Question: I have a basic gui (it doesn't need to look pretty, it just needs to work. It's a gui to display several algorithms I'm implementing for my thesis.) but the checkboxes and button won't show up randomly. Sometimes they appear, sometimes they don't. I honestly have no clue why this could be happening and I'm pretty scrub at swing, so I'm lost.
EDIT: Here's what i want my gui to look like:

'''
//import java.awt.*;
import java.awt.Dimension;
import java.awt.GridBagConstraints;
import java.awt.GridBagLayout;
import java.awt.event.*;
import javax.swing.ButtonGroup;
import javax.swing.*; //notice javax
public class MapWindowController extends JFrame implements ActionListener, ItemListener
{
private static final int WIDTH = 600, HEIGHT = 800;
private static final int SETTINGS_WIDTH = 600, SETTINGS_HEIGHT = 200;
private static final int NUM_MAP_TYPE = 2;
private static final int NUM_ALGORITHM_TYPE = 4;
private static final int MAP_IMAGE_SIZE = 400, ACTUAL_MAP_SIZE = 10;
private JButton run;
private JCheckBox[] map_type;
private JCheckBox[] algorithm_type;
JPanel panel = new JPanel();
JPanel settings_panel = new JPanel();
MapView map_view = new MapView(MAP_IMAGE_SIZE);
SettingsButtonsPanel settings = new SettingsButtonsPanel();
MapModel map_model = new MapModel(ACTUAL_MAP_SIZE, map_view);
ButtonGroup bgMap;
ButtonGroup bgAlgorithm;
public MapWindowController()
{
setLocationRelativeTo(null);
setTitle("HPA* Test");
setSize(WIDTH, HEIGHT);
setVisible(true);
setDefaultCloseOperation(EXIT_ON_CLOSE);
add(panel);
panel.setBounds(0, 0, 600, 800);
panel.setLayout(null);
/*GridBagConstraints c = new GridBagConstraints();
c.fill = GridBagConstraints.HORIZONTAL;
c.gridx = 0;
c.gridy = 0;*/
instantiateSettingsPanel();
//panel.add(settings);
/*c.fill = GridBagConstraints.HORIZONTAL;
c.gridx = 0;
c.gridy = 1;*/
panel.add(map_view);
map_view.setBounds(0,200,600,600);
//button_panel.setBounds(0,0);
map_view.repaint();
}
public void instantiateSettingsPanel() {
settings_panel.setLayout(new GridBagLayout());
GridBagConstraints c = new GridBagConstraints();
//this.setLayout(null);
map_type = new JCheckBox[NUM_MAP_TYPE];
map_type[0] = new JCheckBox("Sparse");
map_type[0].setSelected(true);
map_type[1] = new JCheckBox("Maze");
map_type[1].setSelected(false);
algorithm_type = new JCheckBox[NUM_ALGORITHM_TYPE];
algorithm_type[0] = new JCheckBox("A*");
algorithm_type[0].setSelected(true);
algorithm_type[1] = new JCheckBox("HPA*");
algorithm_type[1].setSelected(false);
algorithm_type[2] = new JCheckBox("TA*");
algorithm_type[2].setSelected(true);
algorithm_type[3] = new JCheckBox("PTHPA*");
algorithm_type[3].setSelected(false);
bgMap = new ButtonGroup( );
bgAlgorithm = new ButtonGroup( );
settings_panel.setMaximumSize(new Dimension(600,200));
for(int i = 0; i < NUM_MAP_TYPE; i++)
{
bgMap.add(map_type[i]);
map_type[i].addItemListener(this);
c.fill = GridBagConstraints.HORIZONTAL;
c.gridx = 0;
c.gridy = i+1;
settings_panel.add(map_type[i], c);
}
for(int i = 0; i < NUM_ALGORITHM_TYPE; i++)
{
bgAlgorithm.add(algorithm_type[i]);
algorithm_type[i].addItemListener(this);
c.fill = GridBagConstraints.HORIZONTAL;
c.gridx = 1;
c.gridy = i+1;
settings_panel.add(algorithm_type[i], c);
}
run = new JButton("Run");
run.addActionListener(this);
settings_panel.add(run);
panel.add(settings_panel);
settings_panel.setBounds(0,0,SETTINGS_WIDTH,SETTINGS_HEIGHT);
}
public void itemStateChanged(ItemEvent e)
{
Object source = e.getItemSelectable();
//if(source == )
}
public void actionPerformed(ActionEvent e) {
Object source = e.getSource();
String algorithm = "A*";
String map = "Sparse";
for(int i = 0; i < algorithm_type.length; i++) {
if(algorithm_type[i].isSelected()) {
algorithm = algorithm_type[i].getText();
break;
}
}
for(int i = 0; i < map_type.length; i++) {
if(map_type[i].isSelected()) {
map = map_type[i].getText();
break;
}
}
if(source == run) {
if(map.equals("Sparse"))
map_model.createRandomObstaclesSparse(10, 1);
else
map_model.createRandomObstaclesMaze(1);
map_model.startPathfinding(algorithm, 0, true);
map_view.setMapScale(ACTUAL_MAP_SIZE);
map_view.setMapModel(map_model);
}
}
}
'''
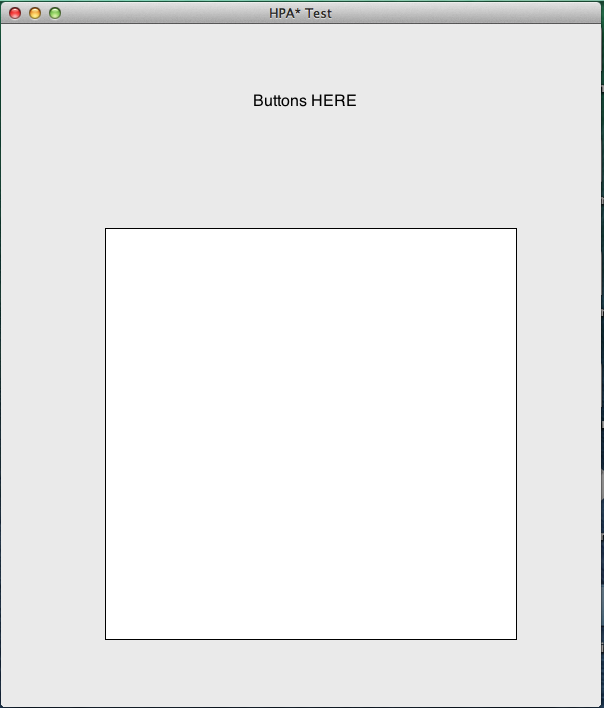
Answer: Your first mistake is using a 'null' layout, your second mistake is calling 'setVisible' before the UI is completed.
Your basic idea is sound, separating the various areas of responsibility into separate components, this will make you life much easier.
Basically, I used a 'GridBagLayout' as it allows you to define fill weights for each component, providing a '1/4' of the vertical space to the buttons and the remainder to the map...

'''
import java.awt.BorderLayout;
import java.awt.Dimension;
import java.awt.EventQueue;
import java.awt.GridBagConstraints;
import java.awt.GridBagLayout;
import java.awt.event.ActionEvent;
import java.awt.event.ActionListener;
import java.awt.event.ItemEvent;
import java.awt.event.ItemListener;
import java.io.IOException;
import javax.imageio.ImageIO;
import javax.swing.ButtonGroup;
import javax.swing.ImageIcon;
import javax.swing.JButton;
import javax.swing.JCheckBox;
import javax.swing.JFrame;
import static javax.swing.JFrame.EXIT_ON_CLOSE;
import javax.swing.JLabel;
import javax.swing.JPanel;
import javax.swing.UIManager;
import javax.swing.UnsupportedLookAndFeelException;
public class MapWindowController extends JFrame implements ActionListener, ItemListener {
private static final int WIDTH = 600, HEIGHT = 800;
private static final int SETTINGS_WIDTH = 600, SETTINGS_HEIGHT = 200;
private static final int NUM_MAP_TYPE = 2;
private static final int NUM_ALGORITHM_TYPE = 4;
private static final int MAP_IMAGE_SIZE = 400, ACTUAL_MAP_SIZE = 10;
private JButton run;
private JCheckBox[] map_type;
private JCheckBox[] algorithm_type;
JPanel content = new JPanel();
JPanel settings_panel = new JPanel();
private JPanel mapPane = new JPanel(new BorderLayout());
ButtonGroup bgMap;
ButtonGroup bgAlgorithm;
public static void main(String[] args) {
EventQueue.invokeLater(new Runnable() {
@Override
public void run() {
try {
UIManager.setLookAndFeel(UIManager.getSystemLookAndFeelClassName());
} catch (ClassNotFoundException | InstantiationException | IllegalAccessException | UnsupportedLookAndFeelException ex) {
}
new MapWindowController();
}
});
}
public MapWindowController() {
setLocationRelativeTo(null);
setTitle("HPA* Test");
setDefaultCloseOperation(EXIT_ON_CLOSE);
content.setLayout(new GridBagLayout());
GridBagConstraints gbc = new GridBagConstraints();
gbc.weighty = 0.25;
gbc.weightx = 1;
gbc.gridx = 0;
gbc.gridy = 0;
gbc.fill = GridBagConstraints.HORIZONTAL;
content.add(settings_panel, gbc);
gbc.gridy++;
gbc.weighty = 0.75;
content.add(mapPane, gbc);
try {
mapPane.add(new JLabel(new ImageIcon(ImageIO.read(getClass().getResource("/Map.png")))));
} catch (IOException ex) {
ex.printStackTrace();
}
add(content);
/*GridBagConstraints c = new GridBagConstraints();
c.fill = GridBagConstraints.HORIZONTAL;
c.gridx = 0;
c.gridy = 0;*/
instantiateSettingsPanel();
//panel.add(settings);
/*c.fill = GridBagConstraints.HORIZONTAL;
c.gridx = 0;
c.gridy = 1;*/
pack();
setLocationByPlatform(true);
setVisible(true);
}
public void instantiateSettingsPanel() {
settings_panel.setLayout(new GridBagLayout());
GridBagConstraints c = new GridBagConstraints();
//this.setLayout(null);
map_type = new JCheckBox[NUM_MAP_TYPE];
map_type[0] = new JCheckBox("Sparse");
map_type[0].setSelected(true);
map_type[1] = new JCheckBox("Maze");
map_type[1].setSelected(false);
algorithm_type = new JCheckBox[NUM_ALGORITHM_TYPE];
algorithm_type[0] = new JCheckBox("A*");
algorithm_type[0].setSelected(true);
algorithm_type[1] = new JCheckBox("HPA*");
algorithm_type[1].setSelected(false);
algorithm_type[2] = new JCheckBox("TA*");
algorithm_type[2].setSelected(true);
algorithm_type[3] = new JCheckBox("PTHPA*");
algorithm_type[3].setSelected(false);
bgMap = new ButtonGroup();
bgAlgorithm = new ButtonGroup();
settings_panel.setMaximumSize(new Dimension(600, 200));
for (int i = 0; i < NUM_MAP_TYPE; i++) {
bgMap.add(map_type[i]);
map_type[i].addItemListener(this);
c.fill = GridBagConstraints.HORIZONTAL;
c.gridx = 0;
c.gridy = i + 1;
settings_panel.add(map_type[i], c);
}
for (int i = 0; i < NUM_ALGORITHM_TYPE; i++) {
bgAlgorithm.add(algorithm_type[i]);
algorithm_type[i].addItemListener(this);
c.fill = GridBagConstraints.HORIZONTAL;
c.gridx = 1;
c.gridy = i + 1;
settings_panel.add(algorithm_type[i], c);
}
run = new JButton("Run");
run.addActionListener(this);
settings_panel.add(run);
}
public void itemStateChanged(ItemEvent e) {
Object source = e.getItemSelectable();
//if(source == )
}
public void actionPerformed(ActionEvent e) {
Object source = e.getSource();
String algorithm = "A*";
String map = "Sparse";
for (int i = 0; i < algorithm_type.length; i++) {
if (algorithm_type[i].isSelected()) {
algorithm = algorithm_type[i].getText();
break;
}
}
for (int i = 0; i < map_type.length; i++) {
if (map_type[i].isSelected()) {
map = map_type[i].getText();
break;
}
}
if (source == run) {
// if (map.equals("Sparse")) {
// map_model.createRandomObstaclesSparse(10, 1);
// } else {
// map_model.createRandomObstaclesMaze(1);
// }
// map_model.startPathfinding(algorithm, 0, true);
// map_view.setMapScale(ACTUAL_MAP_SIZE);
// map_view.setMapModel(map_model);
}
}
}
'''
Don't use 'setSize' of 'setBounds' on a window, instead, use 'pack' to automatically set the optimal size of the window based on it's contents preferred size.